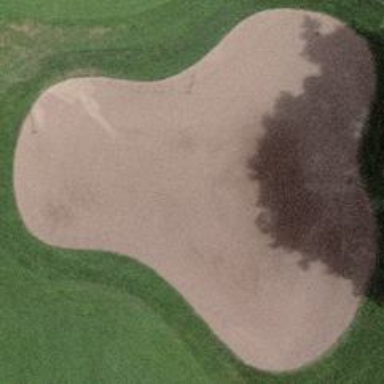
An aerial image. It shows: Bunker on golf course.